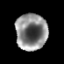
Tissue: prostate
Cell type: T cells
Senescence score: 0.279
Nuclear area (px): 1128
Mean DAPI intensity: 135.824